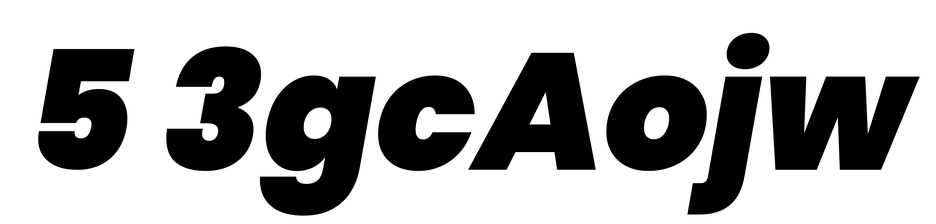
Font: Poppins-BlackItalic